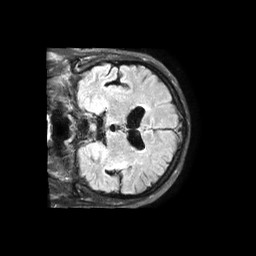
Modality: FLAIR
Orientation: coronal
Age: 58
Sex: male
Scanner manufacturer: philips
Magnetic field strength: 1.5 T
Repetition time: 6 s
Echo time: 0.1027 s